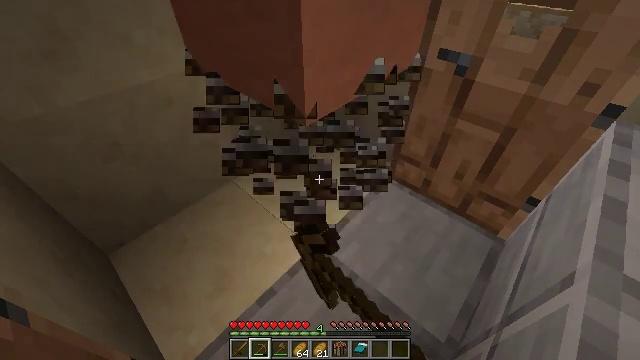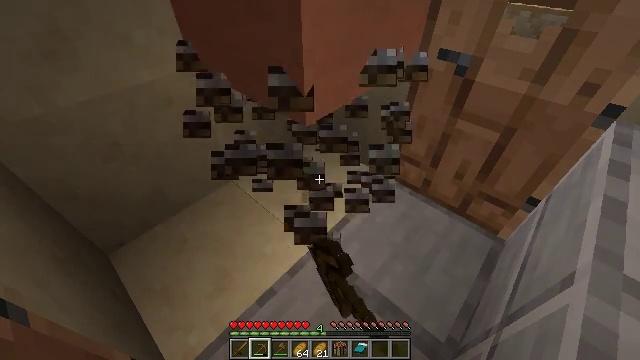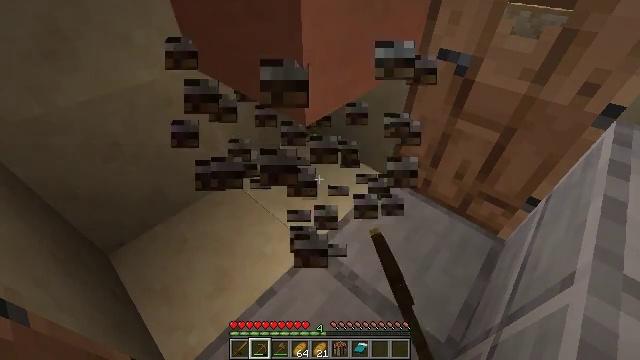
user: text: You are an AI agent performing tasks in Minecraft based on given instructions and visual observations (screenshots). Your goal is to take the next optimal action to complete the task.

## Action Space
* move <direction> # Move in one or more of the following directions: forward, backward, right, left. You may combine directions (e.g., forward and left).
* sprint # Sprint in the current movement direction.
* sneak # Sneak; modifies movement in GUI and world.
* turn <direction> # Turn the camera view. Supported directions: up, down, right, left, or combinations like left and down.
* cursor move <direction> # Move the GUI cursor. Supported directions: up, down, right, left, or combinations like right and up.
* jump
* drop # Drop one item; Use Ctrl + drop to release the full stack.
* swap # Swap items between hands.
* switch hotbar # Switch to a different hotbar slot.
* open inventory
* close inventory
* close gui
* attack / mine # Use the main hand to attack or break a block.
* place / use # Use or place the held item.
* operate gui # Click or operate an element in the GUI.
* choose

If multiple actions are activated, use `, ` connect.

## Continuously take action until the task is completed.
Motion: motion action
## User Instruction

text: Left-click on the smoker to mine it.
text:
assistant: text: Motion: attack / mine
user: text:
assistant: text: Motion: attack / mine
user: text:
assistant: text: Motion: attack / mine